Aerial crown-view tile of a tropical tree (Barro Colorado Island, Panama), acquired 20240716:
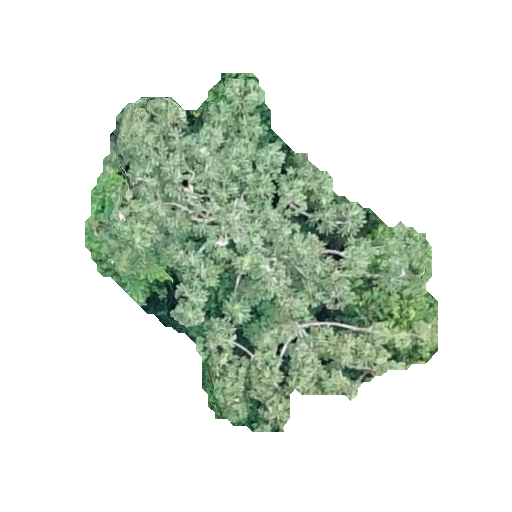
Species: Cecropia insignis
GBIF accepted scientific name: Cecropia insignis
Crown area: 117.665 m²